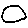
Label: circle